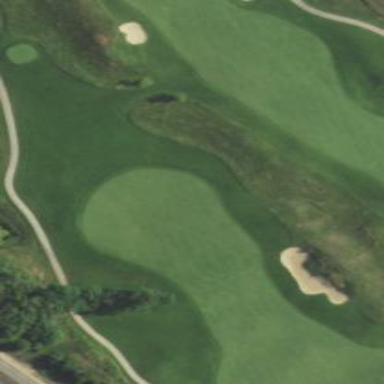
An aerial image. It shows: Area of rough grass used for golf.